Question: here's the code:
'''
<%= link_to tag("img", { :src => "/images/logo.png", :alt => "logo"}, false), {:controller => 'frontpage', :action => 'index'}, :class => "logo" %>
'''
the output:

'(/)'
the '(/)' --minus the quotes, come at the end of the image
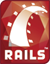
Answer: Are you sure you don't have that floating in your HTML somewhere?
Also, you're doing a lot more work than necessary:
'''
<%= link_to image_tag('logo.png'), frontpages_path, :class => 'logo' %>
'''
That'll automatically assign "Logo" as the alt text, and assuming you're using RESTful routes, that 'frontpages_path' helper will already exist.